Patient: sex F, age 67
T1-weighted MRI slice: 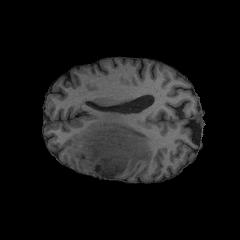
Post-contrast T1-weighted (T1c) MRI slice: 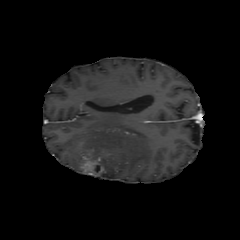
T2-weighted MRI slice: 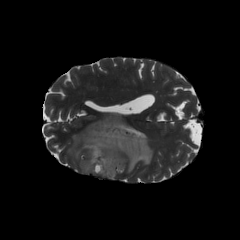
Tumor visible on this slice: yes
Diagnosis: Astrocytoma, IDH-mutant
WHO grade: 4